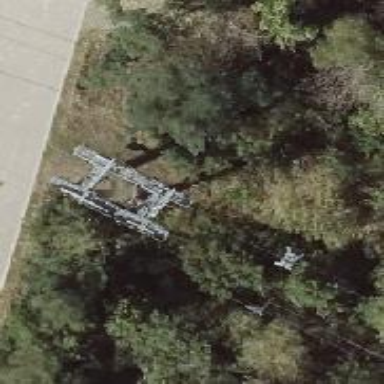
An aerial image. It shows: Pylon for aerialway.